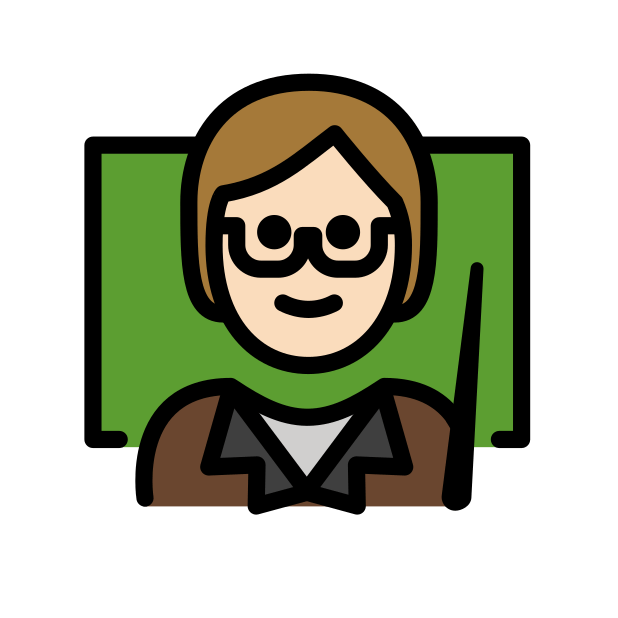
teacher: light skin tone